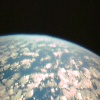
Label: cloud